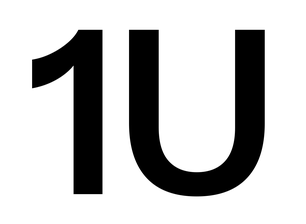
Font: InstrumentSans_SemiBold